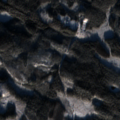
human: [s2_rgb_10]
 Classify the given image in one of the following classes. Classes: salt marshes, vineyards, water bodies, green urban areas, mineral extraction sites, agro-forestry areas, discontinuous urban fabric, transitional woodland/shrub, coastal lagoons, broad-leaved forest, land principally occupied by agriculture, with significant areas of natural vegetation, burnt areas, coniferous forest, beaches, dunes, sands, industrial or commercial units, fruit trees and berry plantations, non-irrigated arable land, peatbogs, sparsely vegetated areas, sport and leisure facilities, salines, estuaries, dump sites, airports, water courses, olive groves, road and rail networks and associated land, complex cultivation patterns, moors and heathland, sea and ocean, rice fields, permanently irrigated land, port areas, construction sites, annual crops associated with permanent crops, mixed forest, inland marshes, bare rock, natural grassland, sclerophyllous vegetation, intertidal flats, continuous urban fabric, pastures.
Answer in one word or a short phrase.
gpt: coniferous forest, mixed forest, transitional woodland/shrub